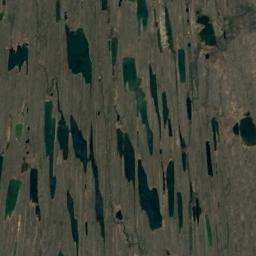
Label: wetland